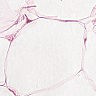
Metastatic tissue present: no